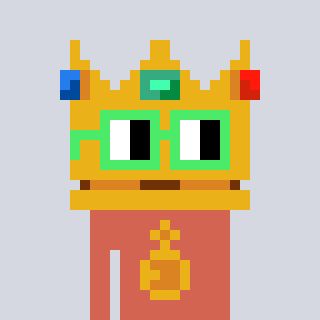
a pixel art character with square light green glasses, a crown-shaped head and a peachy-colored body on a cool background